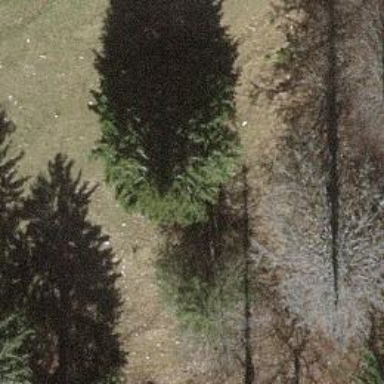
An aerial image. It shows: Beautiful tree in nature.